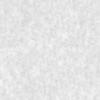
Label: no_change